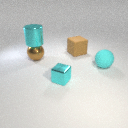
large brown rubber cube behind small cyan metal cube